Question: I have paint this problem:

Do anyone know solution?
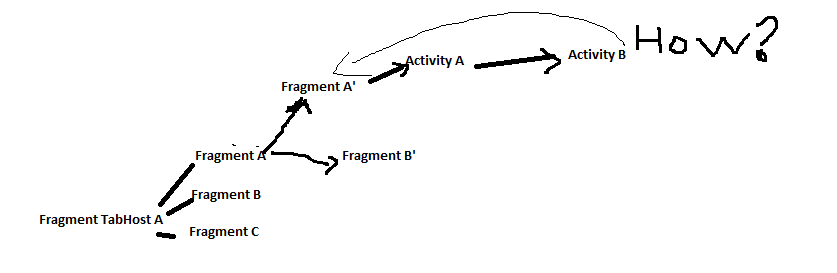
Answer: Start 'ActivityB' from 'ActivityA' using <URL>.
'''
int REQUEST_CODE = 99; // random number here
startActivityForResult(activityAIntent, REQUEST_CODE);
'''
1) In 'ActivityB' call:
'''
setResult(RESULT_OK);
finish();
'''
2) In 'ActivityA' catch 'RESULT_OK' from 'ActivityB':
'''
@Override
protected void onActivityResult(int requestCode, int resultCode, Intent data) {
// Check which request we're responding to
if (requestCode == REQUEST_CODE) {
// Make sure the request was successful
if (resultCode == RESULT_OK) {
// finish ActivityA and navigate back to FragmentA
setResult(RESULT_OK);
finish();
}
}
}
'''
if you don't need 'ActivityA' after you start 'ActivityB', then call 'finish()' in 'ActivityA' where you start 'ActivityB'. Having that you can simply call 'finish()' in 'ActivityB' and user will be navigated back to 'FragmentA' as expected.